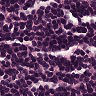
Metastatic tissue present: no